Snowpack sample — Buffalo Mountain, Silverthorne, Colorado, USA (1/25/25, 10:11 AM MST)
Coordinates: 39.6222, -106.1139
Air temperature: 22 °F
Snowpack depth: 110 cm
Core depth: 30 cm
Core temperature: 42.8 °F
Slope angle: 12°, slope face: 102°
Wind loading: high
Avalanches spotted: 0
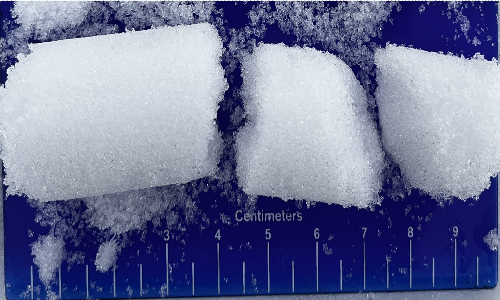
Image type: core
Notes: No avalanches nearby, collected on the outskirts of a fire break 15 meters from the treeline, on way to Buffalo and Red Mountain